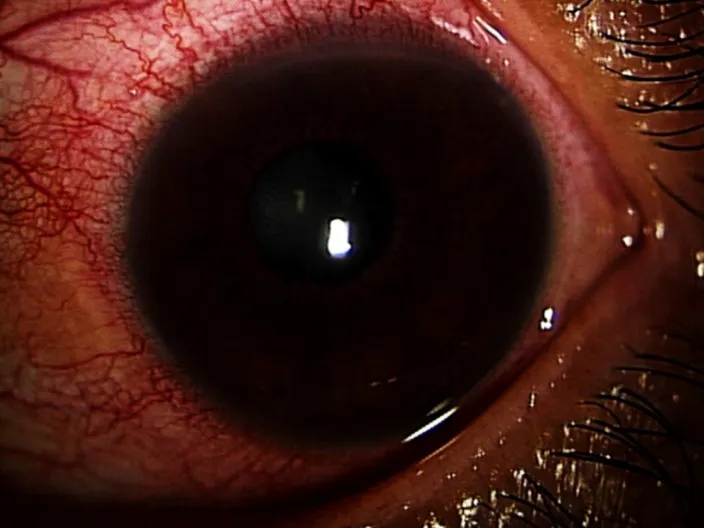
The chemosis with serous discharge.
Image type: ophthalmic_imaging (slit_lamp_photograph)